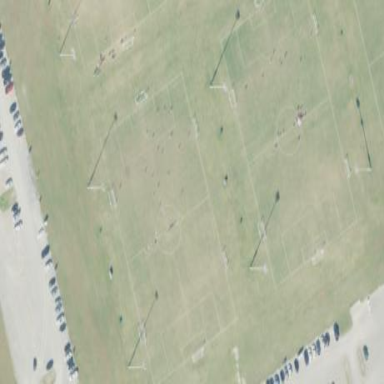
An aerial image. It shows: Soccer pitch for leisureland activities.